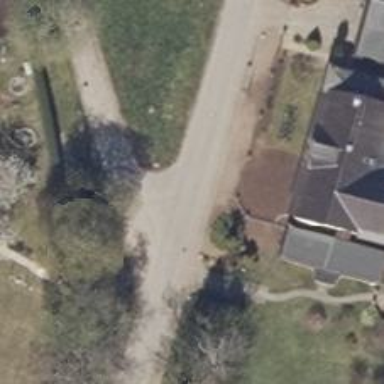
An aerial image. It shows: Smooth asphalt road in residential area.